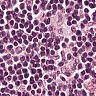
Metastatic tissue present: no